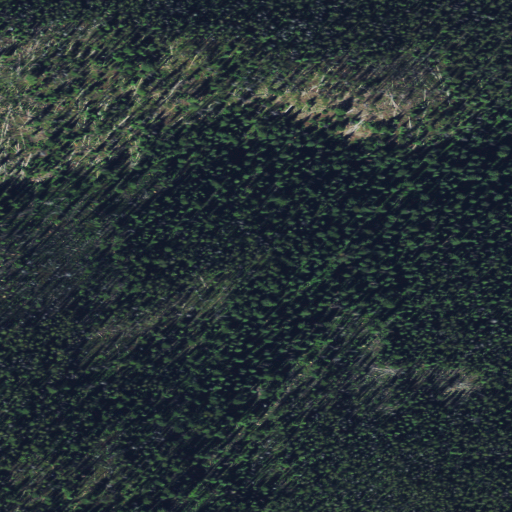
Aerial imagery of gap in Montana named Welcome Sawmill Saddle containing evergreen forest and shrub